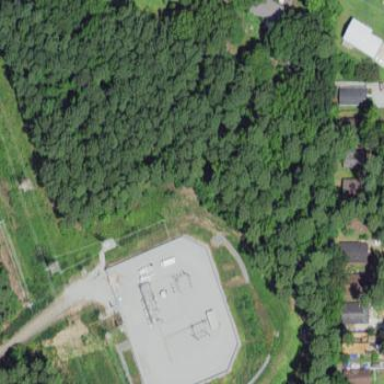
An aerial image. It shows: Distribution level power substation enclosed by fence.